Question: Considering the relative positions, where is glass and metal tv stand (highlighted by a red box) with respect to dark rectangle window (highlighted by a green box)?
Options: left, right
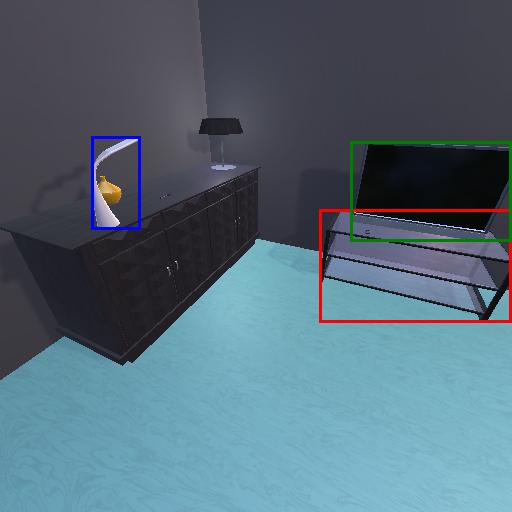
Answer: left